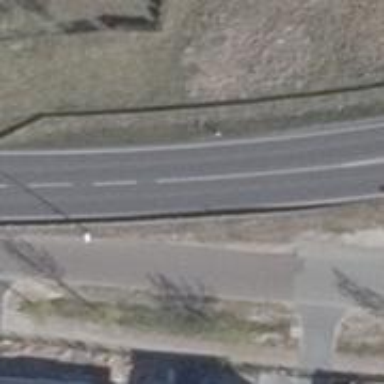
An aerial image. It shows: Primary road with asphalt surface.